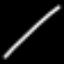
Label: line